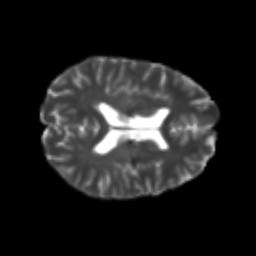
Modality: T2w
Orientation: axial
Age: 23
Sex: female
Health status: healthy
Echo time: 0.074 s